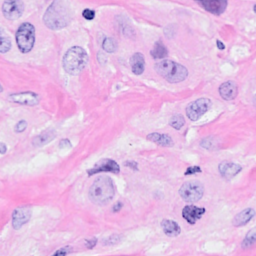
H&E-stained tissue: Breast